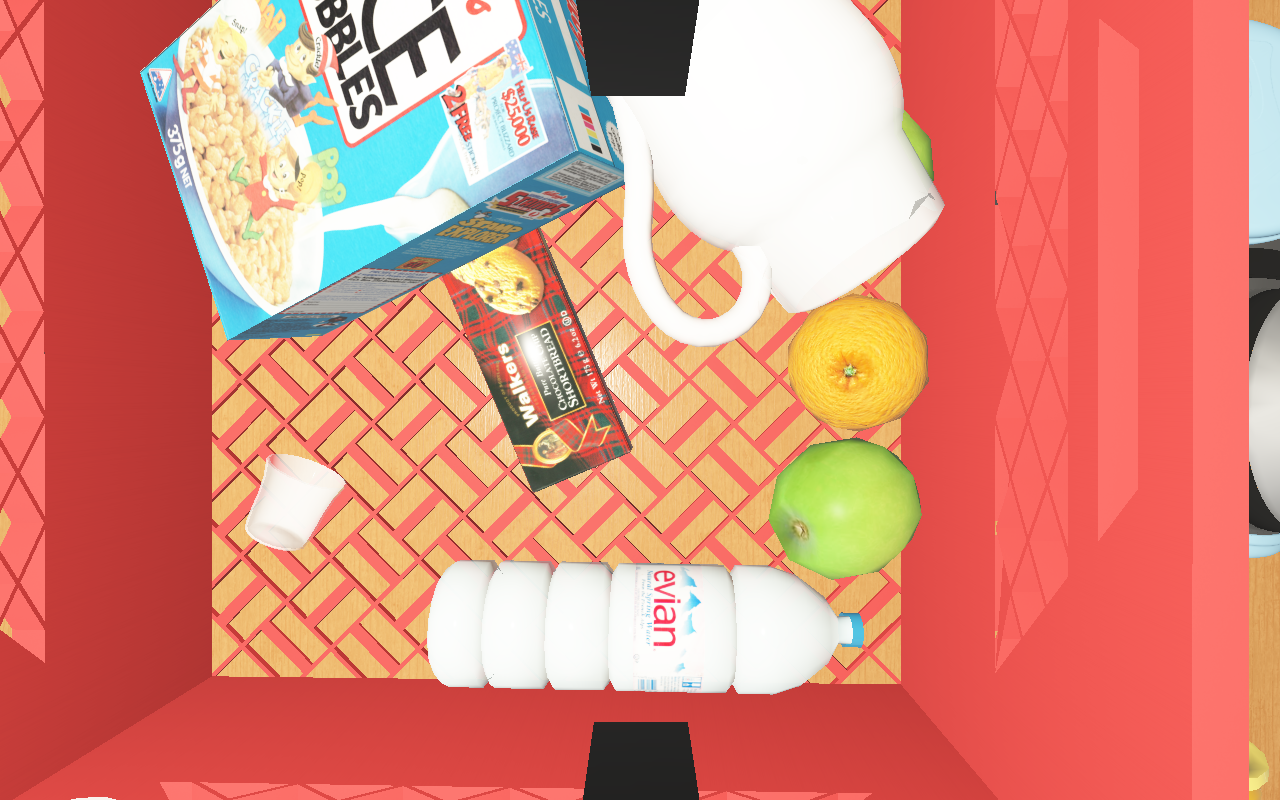
Objects in the scene:
apple
apple
orange
orange
spoon
plate
glass
cereal box
biscuit box